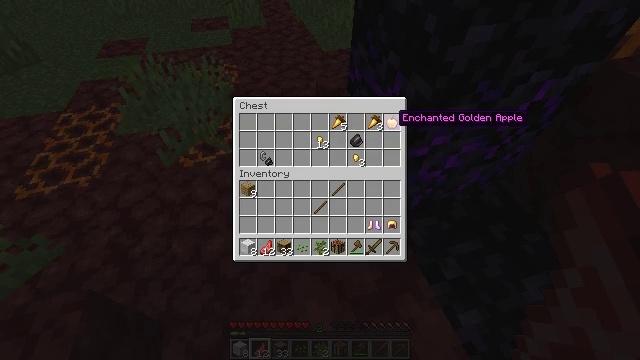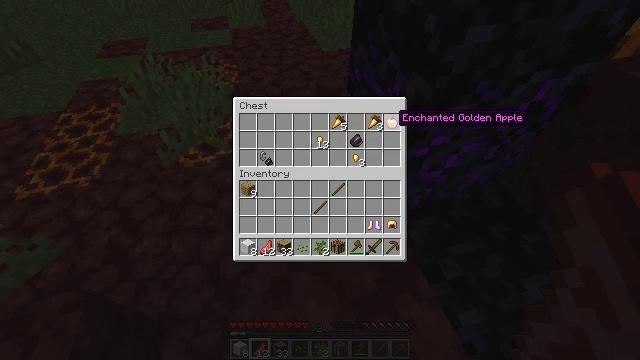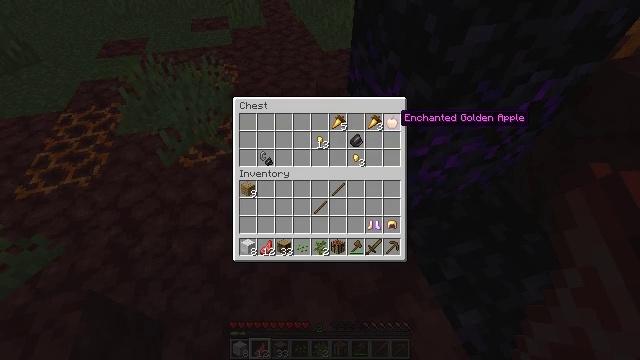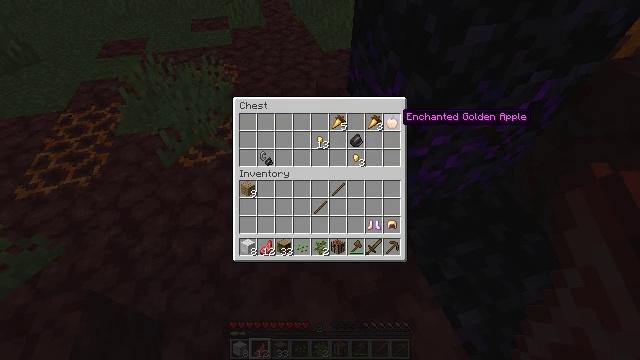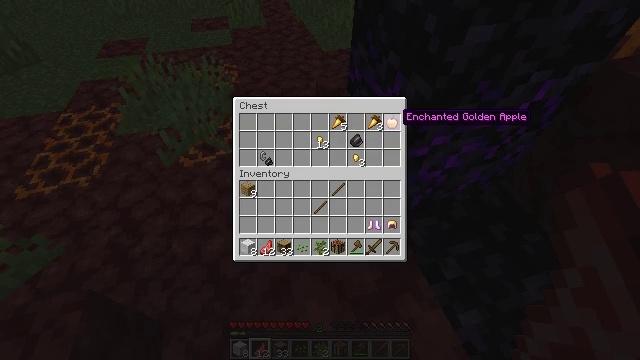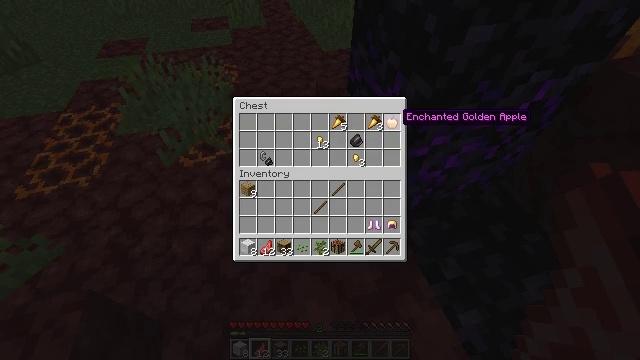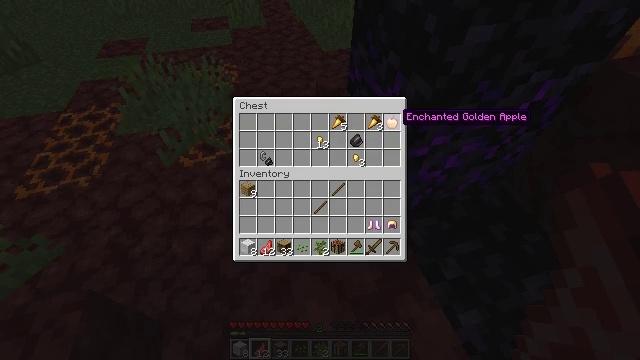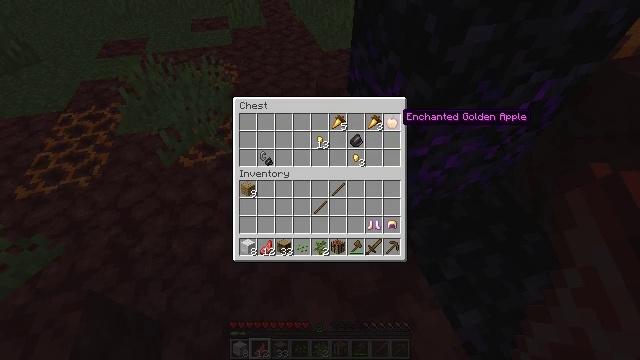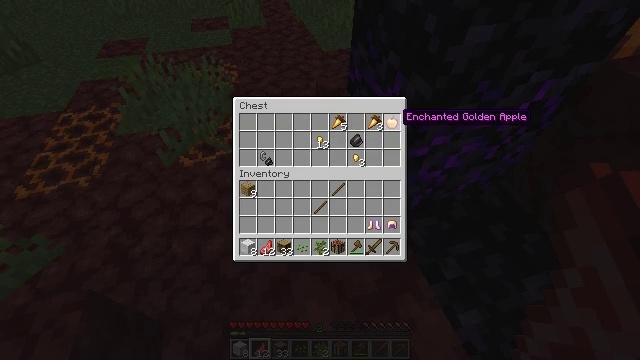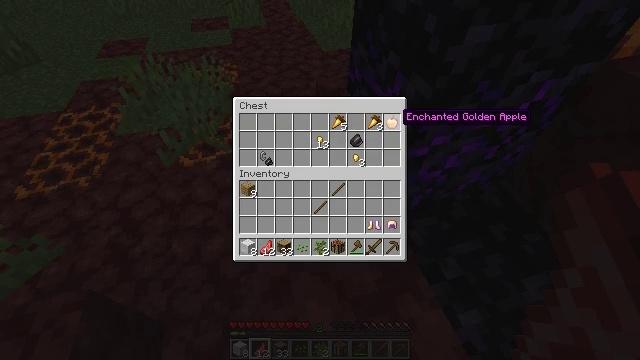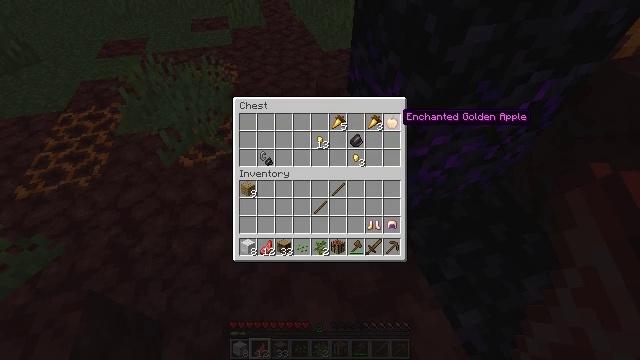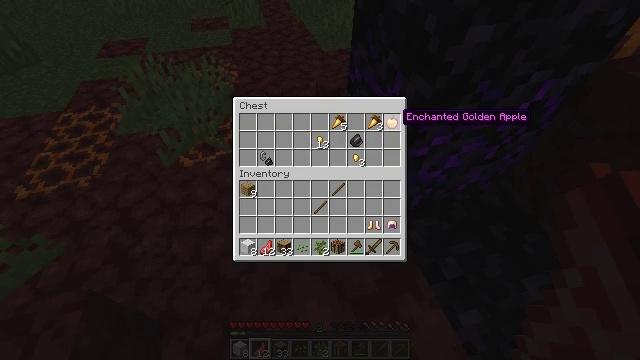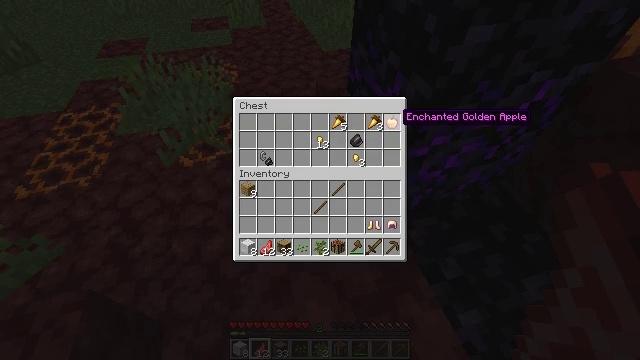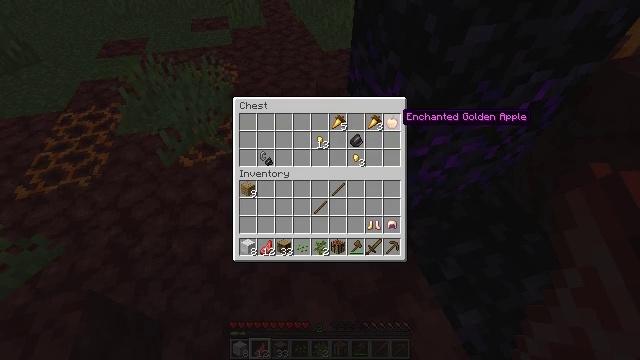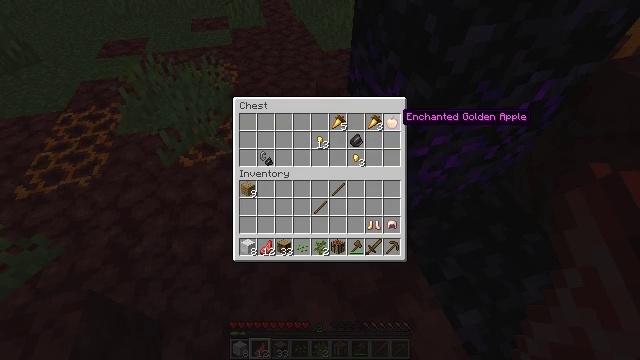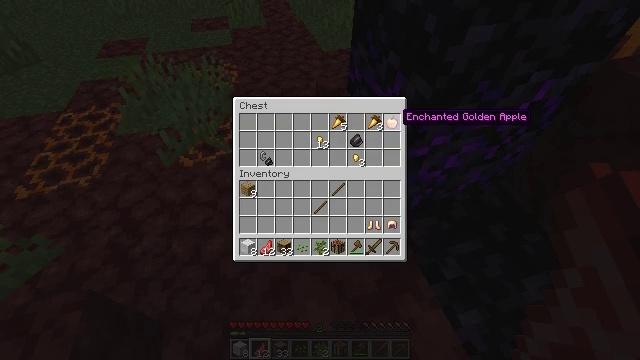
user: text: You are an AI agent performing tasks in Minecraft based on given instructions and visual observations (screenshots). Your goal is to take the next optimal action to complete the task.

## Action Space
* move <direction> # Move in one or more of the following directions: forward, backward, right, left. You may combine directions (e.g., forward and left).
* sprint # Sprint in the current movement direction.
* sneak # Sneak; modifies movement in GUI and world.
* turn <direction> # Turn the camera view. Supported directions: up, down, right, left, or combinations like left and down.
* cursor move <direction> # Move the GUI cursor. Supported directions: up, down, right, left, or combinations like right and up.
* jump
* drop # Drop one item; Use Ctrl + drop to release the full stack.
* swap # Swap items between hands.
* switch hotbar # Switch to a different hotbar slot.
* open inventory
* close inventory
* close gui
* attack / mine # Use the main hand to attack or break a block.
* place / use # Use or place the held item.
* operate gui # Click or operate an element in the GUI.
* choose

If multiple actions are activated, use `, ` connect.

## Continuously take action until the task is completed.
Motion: motion action
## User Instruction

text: Break the brewing stand to collect it.
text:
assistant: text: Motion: sneak
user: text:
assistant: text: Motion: sneak
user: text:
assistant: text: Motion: sneak
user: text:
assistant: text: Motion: sneak
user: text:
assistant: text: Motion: sneak
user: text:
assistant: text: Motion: sneak
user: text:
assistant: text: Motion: sneak
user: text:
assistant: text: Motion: sneak
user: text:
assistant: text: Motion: sneak
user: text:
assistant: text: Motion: sneak
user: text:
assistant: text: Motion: sneak
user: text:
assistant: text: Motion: sneak
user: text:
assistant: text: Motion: sneak
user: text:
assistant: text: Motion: sneak
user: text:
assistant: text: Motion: sneak
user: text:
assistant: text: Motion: sneak
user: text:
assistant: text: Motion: sneak
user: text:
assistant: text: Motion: sneak
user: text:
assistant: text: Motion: sneak
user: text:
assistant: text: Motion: no_op
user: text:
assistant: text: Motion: no_op
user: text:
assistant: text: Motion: no_op
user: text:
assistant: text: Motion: no_op
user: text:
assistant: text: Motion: no_op
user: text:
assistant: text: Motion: no_op
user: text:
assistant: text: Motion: no_op
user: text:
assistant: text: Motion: no_op
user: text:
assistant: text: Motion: no_op
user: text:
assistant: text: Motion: no_op
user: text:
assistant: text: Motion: no_op